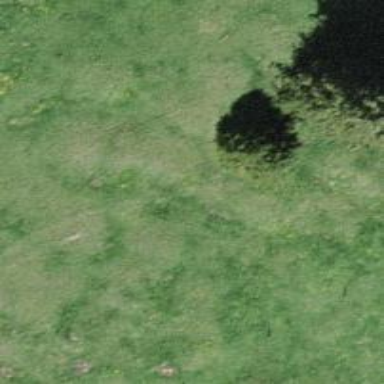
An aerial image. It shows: Needle-leaved tree in its natural environment.